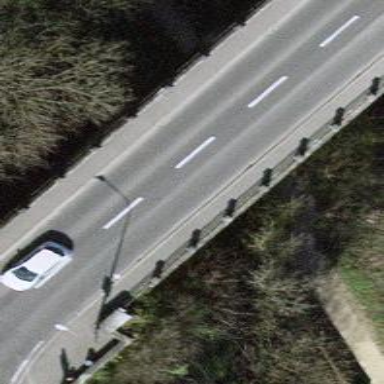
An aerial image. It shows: Sidewalk bridge over footway.